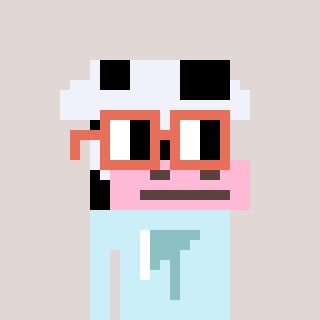
a pixel art character with square orange glasses, a cow-shaped head and a cold-colored body on a warm background